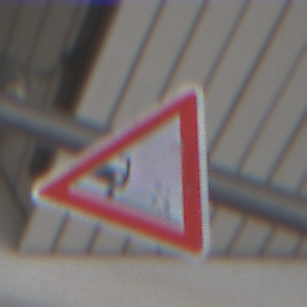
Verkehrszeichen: SplittSchotter
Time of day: MorningAfternoon
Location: Roofed (Urban)
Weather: PartlyCloudy
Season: NotSpecified
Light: Natural